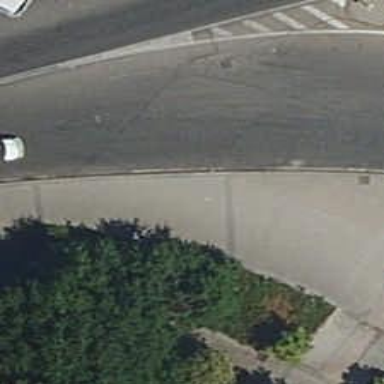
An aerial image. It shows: Kerb serving as barrier.